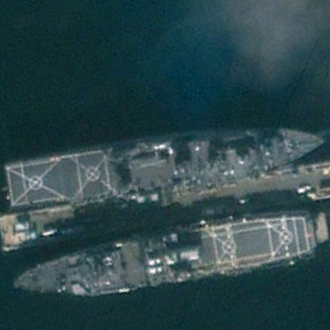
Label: combat